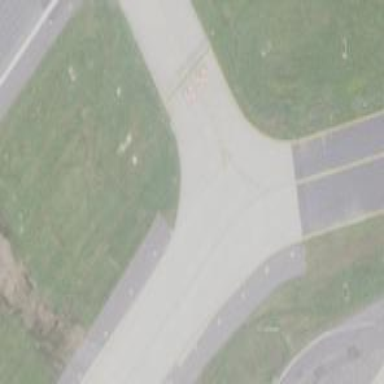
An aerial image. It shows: Image of taxiway at airport.